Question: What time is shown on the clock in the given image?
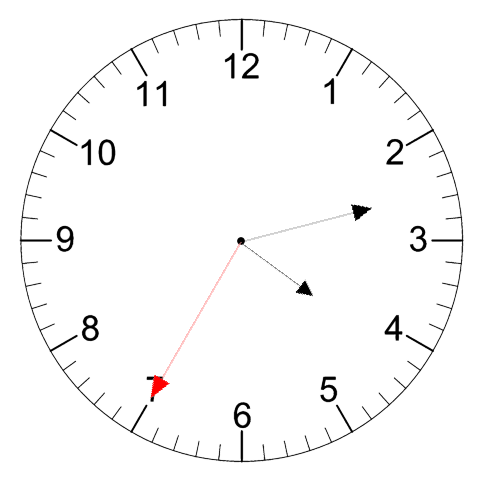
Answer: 04:12:35